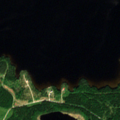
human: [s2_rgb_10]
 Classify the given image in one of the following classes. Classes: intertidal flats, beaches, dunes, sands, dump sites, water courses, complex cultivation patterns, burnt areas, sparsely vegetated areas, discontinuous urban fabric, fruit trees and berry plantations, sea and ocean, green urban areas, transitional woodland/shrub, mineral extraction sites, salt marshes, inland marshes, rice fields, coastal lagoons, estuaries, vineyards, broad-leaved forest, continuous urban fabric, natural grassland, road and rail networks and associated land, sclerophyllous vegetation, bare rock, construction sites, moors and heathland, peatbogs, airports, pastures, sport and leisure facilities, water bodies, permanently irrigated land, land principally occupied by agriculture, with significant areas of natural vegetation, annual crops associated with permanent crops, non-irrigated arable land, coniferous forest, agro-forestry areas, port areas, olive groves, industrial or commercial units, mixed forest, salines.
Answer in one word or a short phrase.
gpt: coniferous forest, mixed forest, water bodies